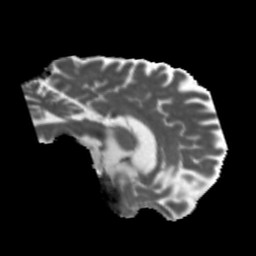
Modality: MD
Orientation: sagittal
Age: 58
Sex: male
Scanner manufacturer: siemens
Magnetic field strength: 3 T
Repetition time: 5.47 s
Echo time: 0.0854 s